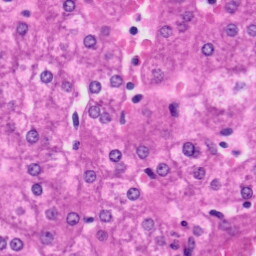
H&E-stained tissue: Liver